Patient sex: M
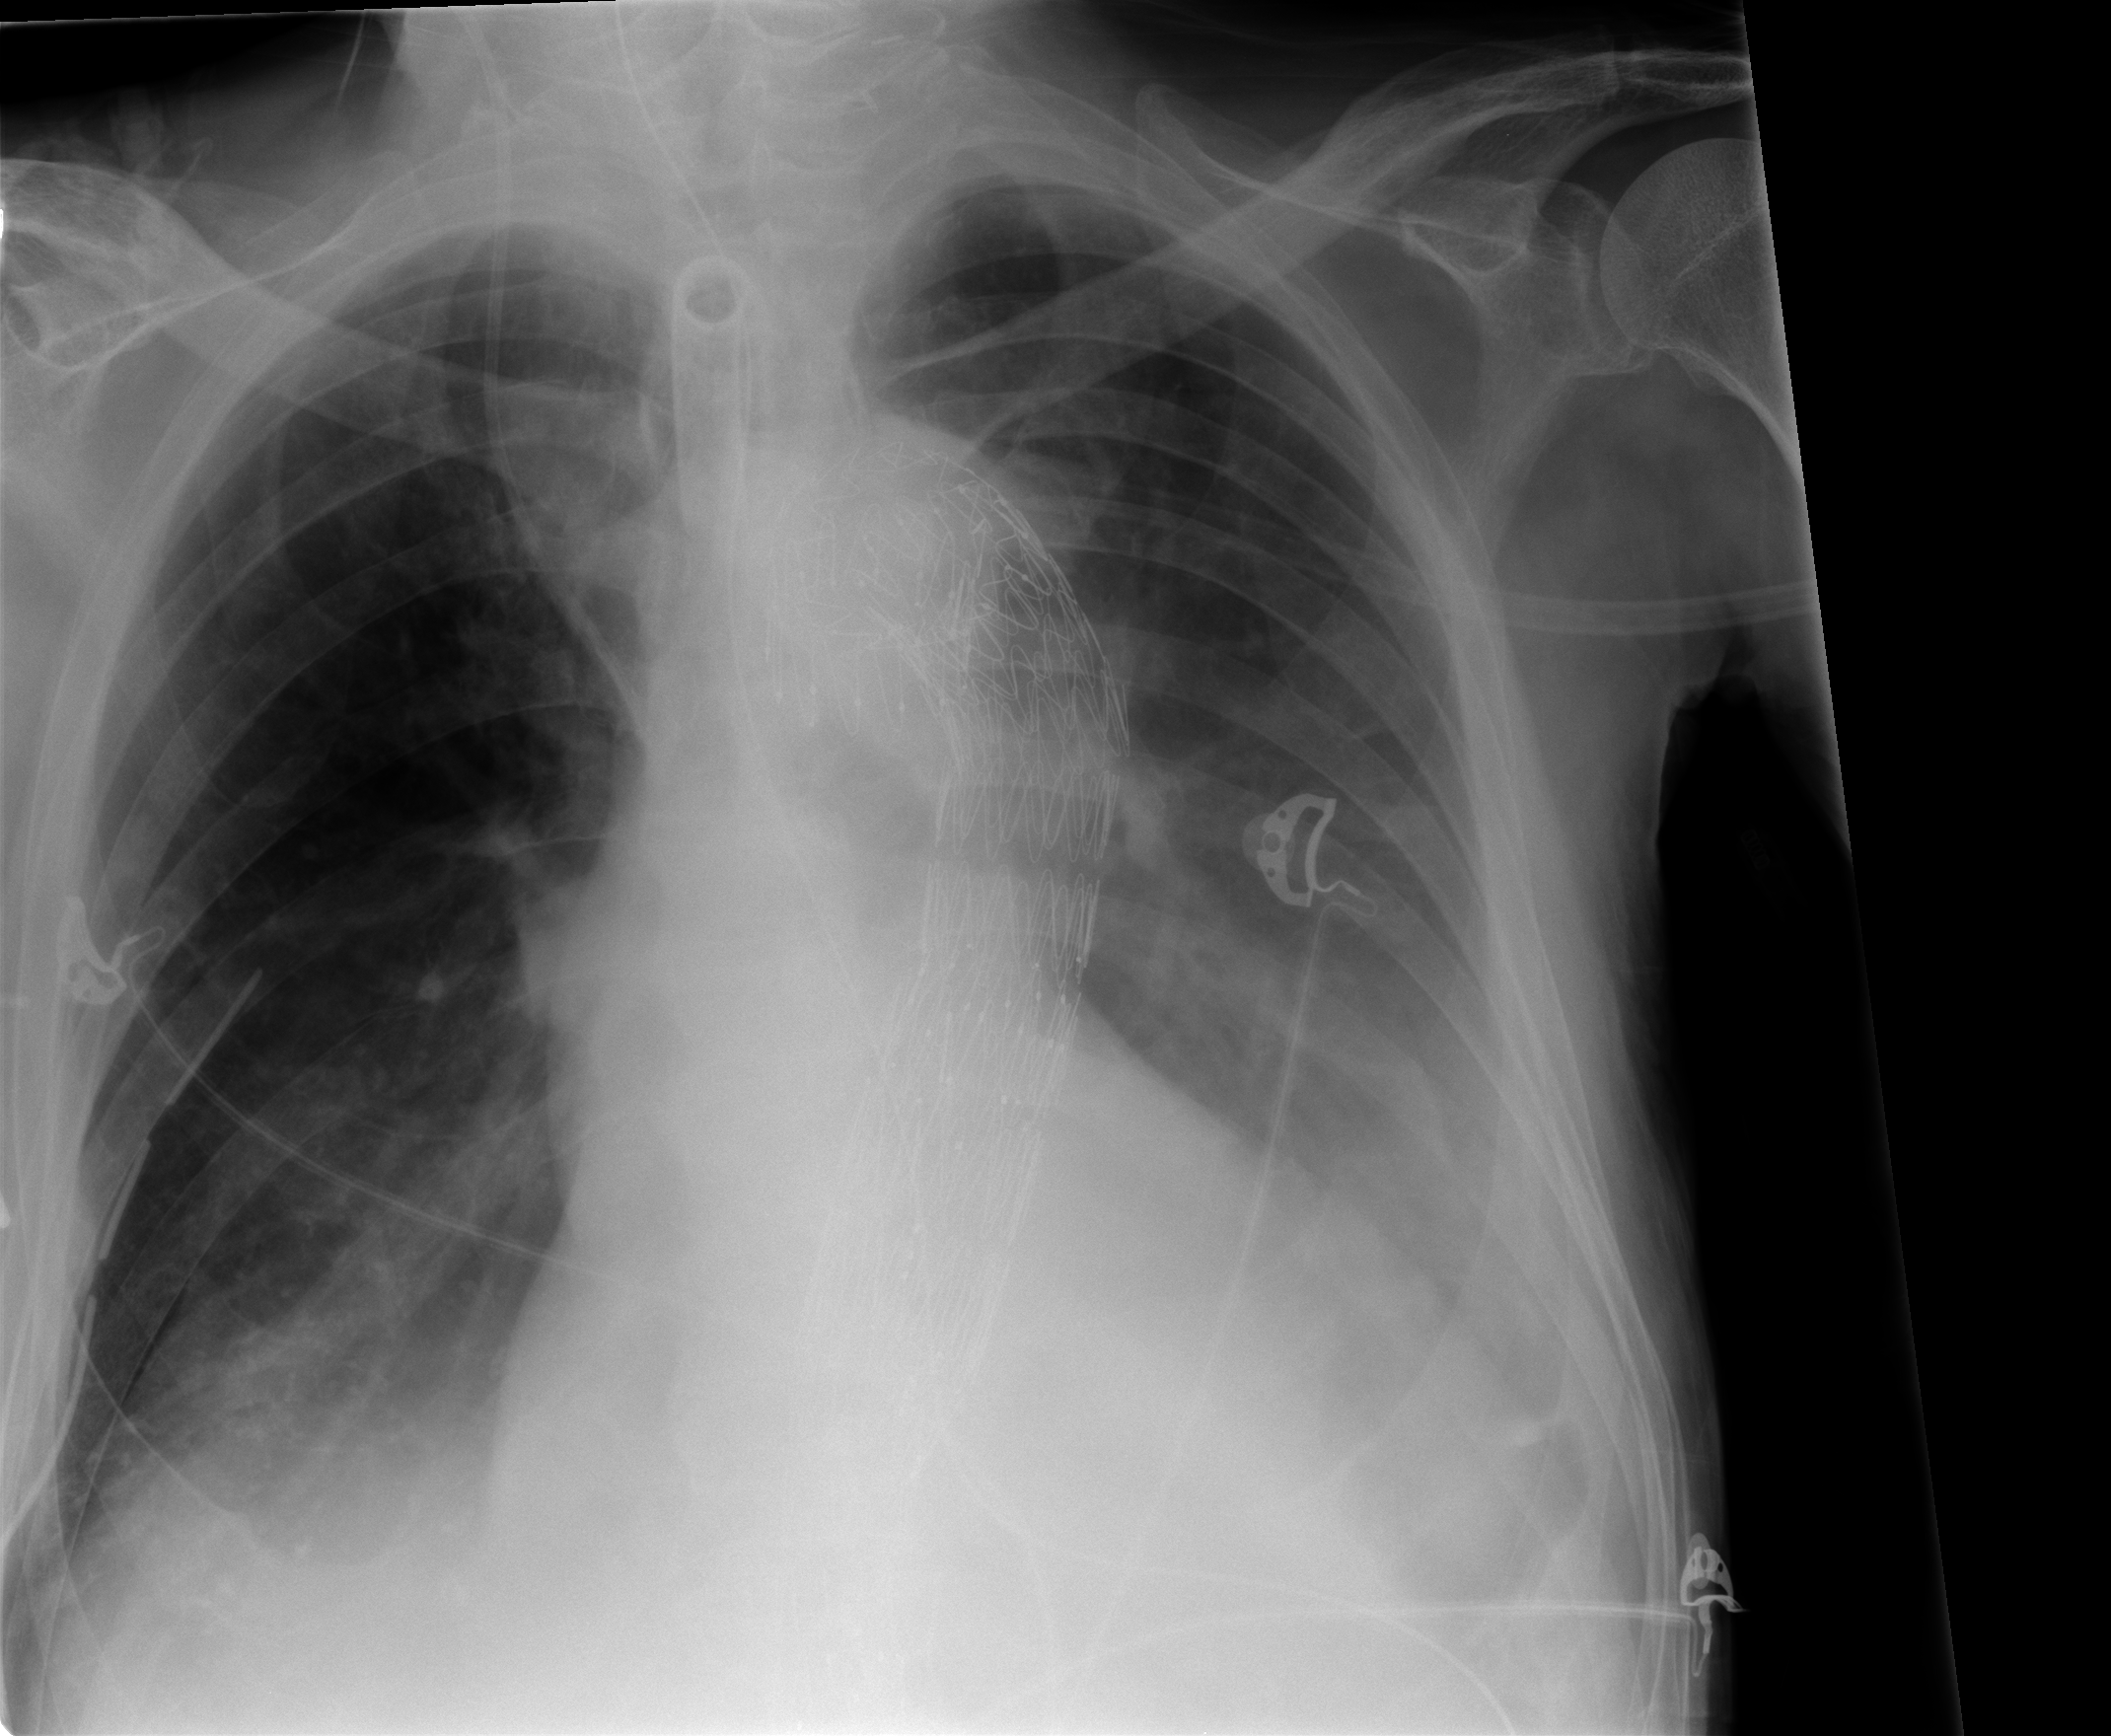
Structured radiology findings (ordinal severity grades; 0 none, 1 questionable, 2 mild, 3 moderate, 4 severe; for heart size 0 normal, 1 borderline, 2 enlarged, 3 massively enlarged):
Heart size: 1
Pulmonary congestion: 0
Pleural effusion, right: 2
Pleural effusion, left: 3
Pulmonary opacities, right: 0
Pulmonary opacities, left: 0
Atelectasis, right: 1
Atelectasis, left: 2